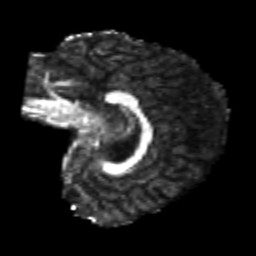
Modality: FA
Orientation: sagittal
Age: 26
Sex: female
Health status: healthy
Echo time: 0.074 s